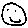
Label: smiley face